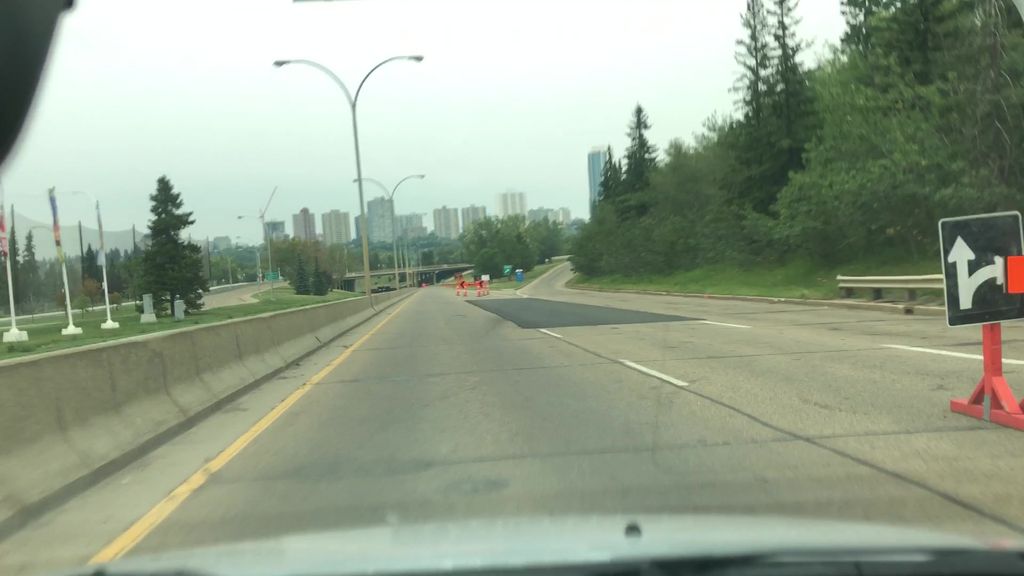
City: edmonton